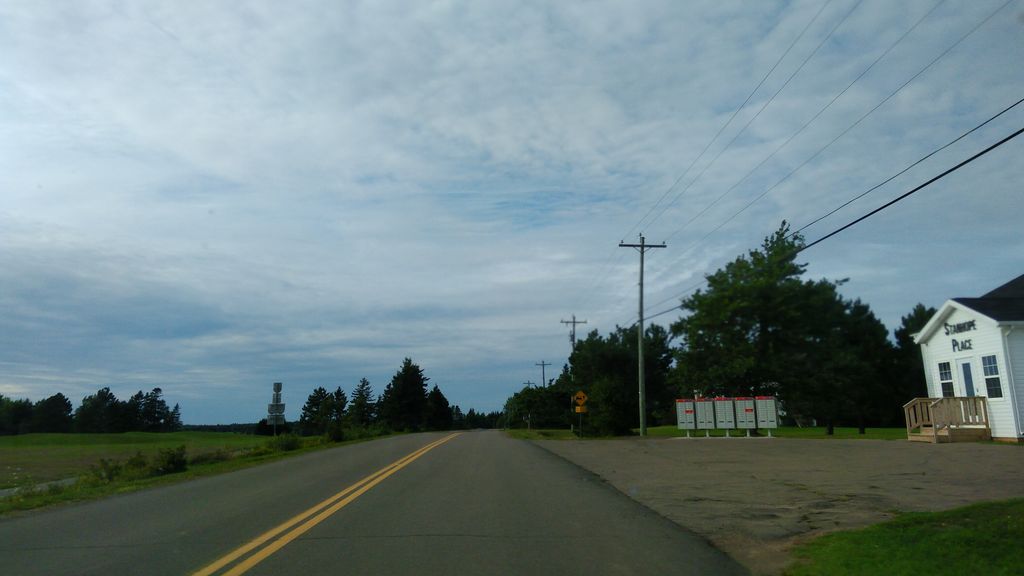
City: charlottetown